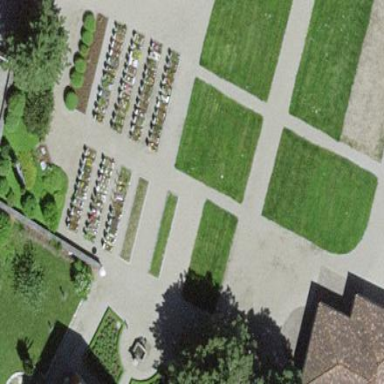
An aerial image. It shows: Grave yard.